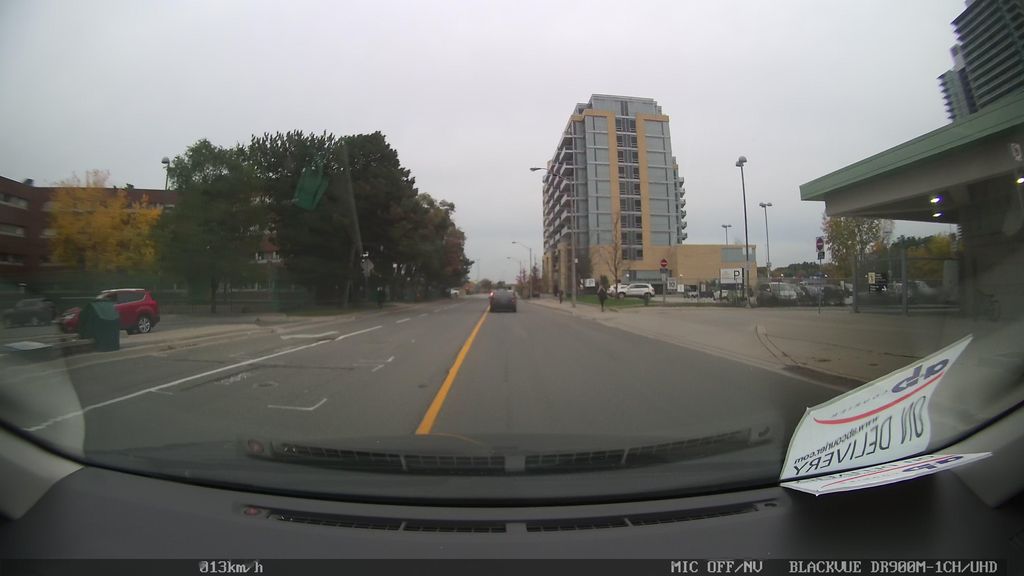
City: toronto